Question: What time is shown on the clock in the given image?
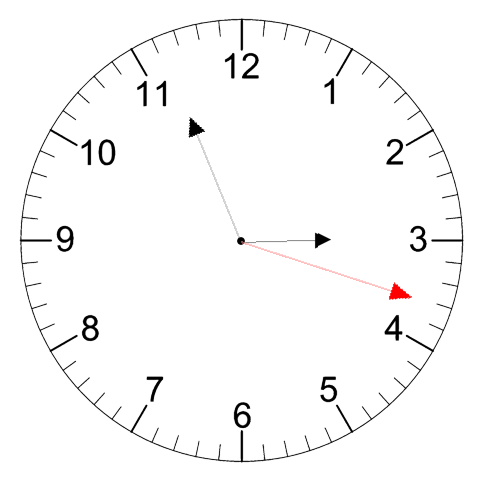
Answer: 02:56:18